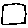
Label: square